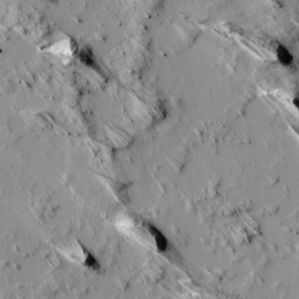
Label: non_frost